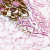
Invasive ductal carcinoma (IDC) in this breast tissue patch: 0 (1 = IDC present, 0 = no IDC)